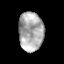
Tissue: prostate
Cell type: T cells
Senescence score: 0.2684
Nuclear area (px): 937
Mean DAPI intensity: 173.28